Fundus camera: zeiss
Shooting center: fovea
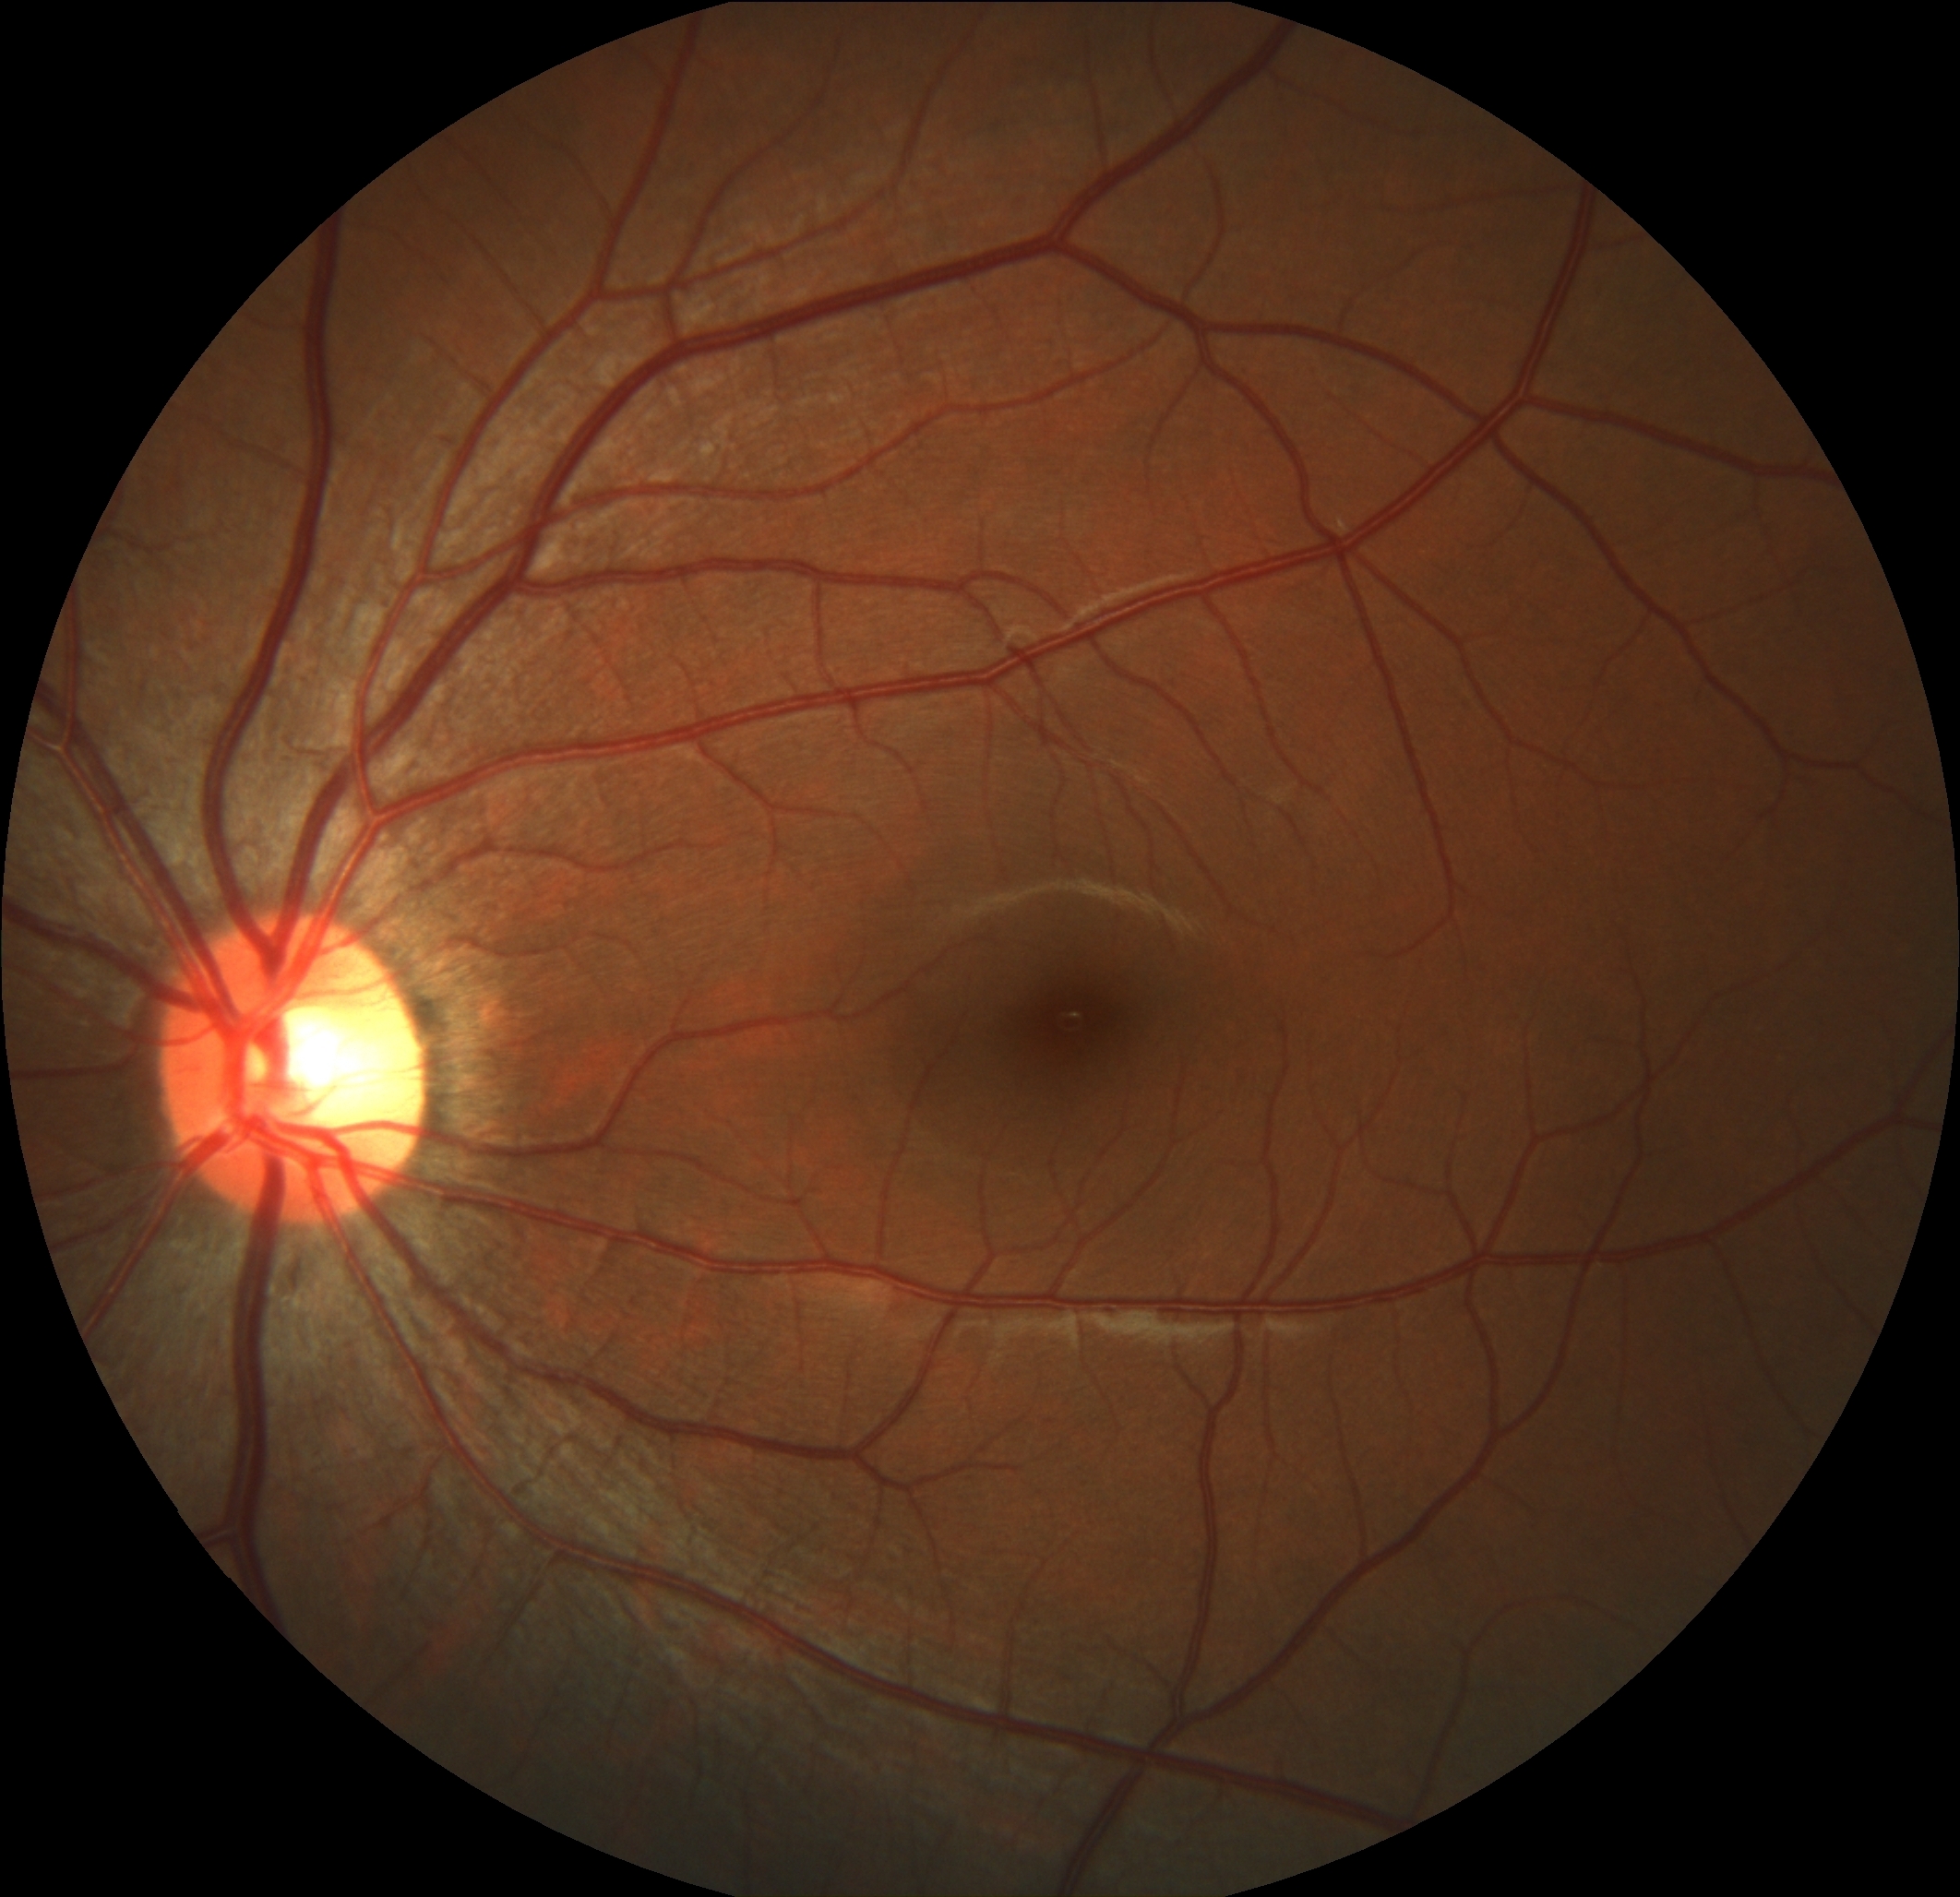
Pathologic myopia: no
Patchy retinal atrophy: absent
Retinal detachment: absent